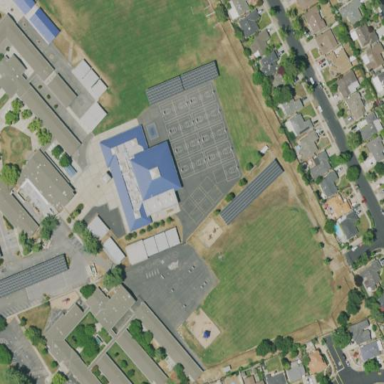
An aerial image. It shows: Schoolyard designated as leisure land.